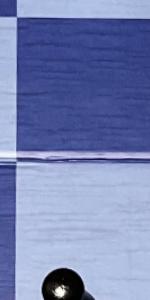
Label: Empty